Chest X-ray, AP view. Patient: 27 years old, sex M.
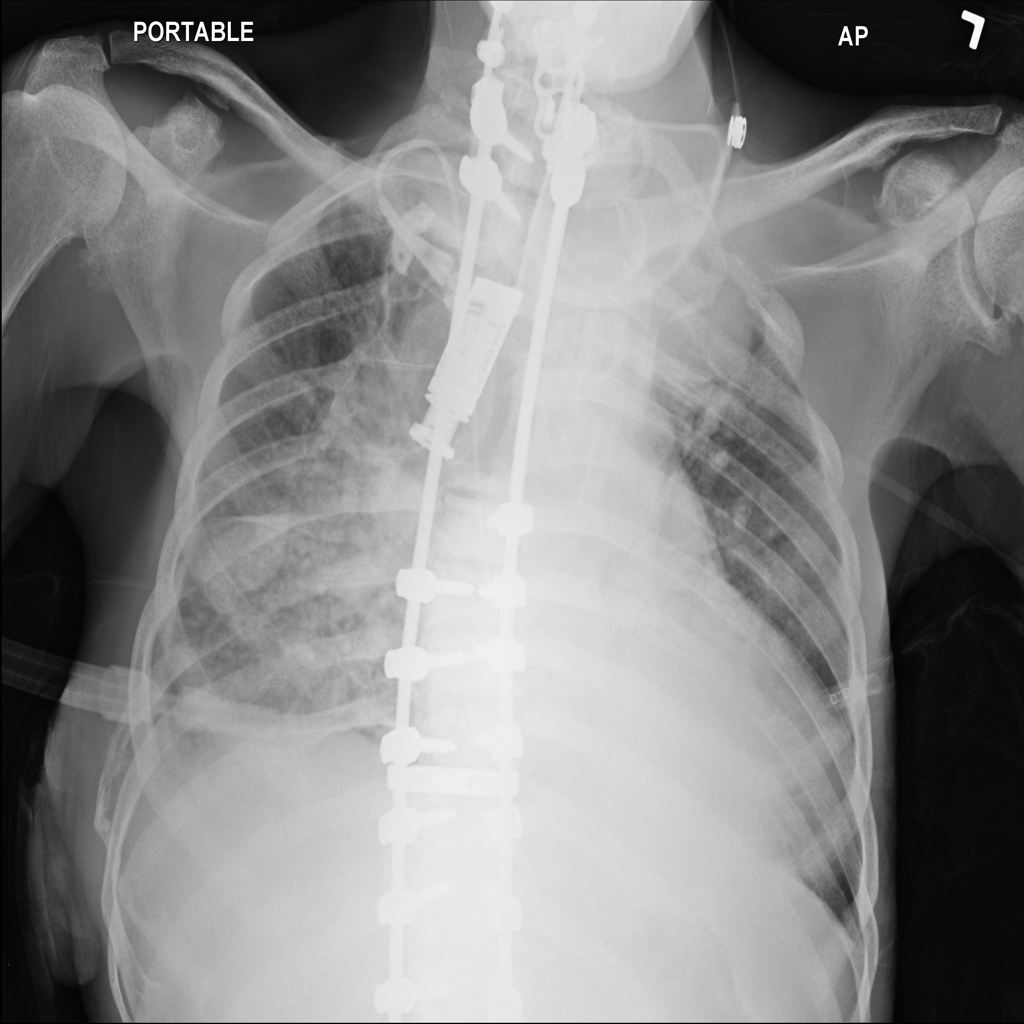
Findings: Consolidation, Pleural_Thickening